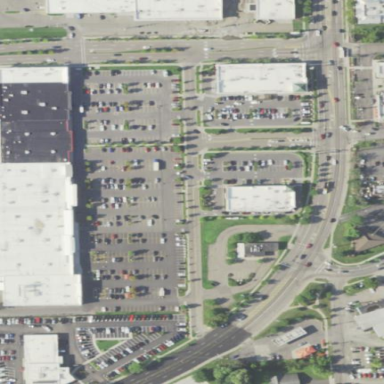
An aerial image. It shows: Retail area.